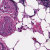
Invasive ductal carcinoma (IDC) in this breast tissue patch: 0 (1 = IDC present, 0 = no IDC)